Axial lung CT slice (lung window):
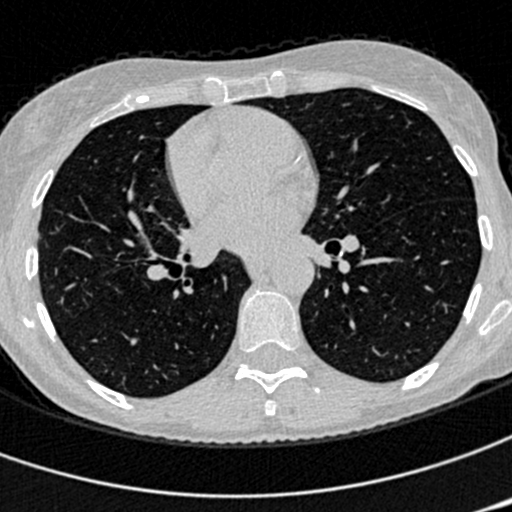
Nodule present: no